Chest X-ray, AP view. Patient: 3 years old, sex F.
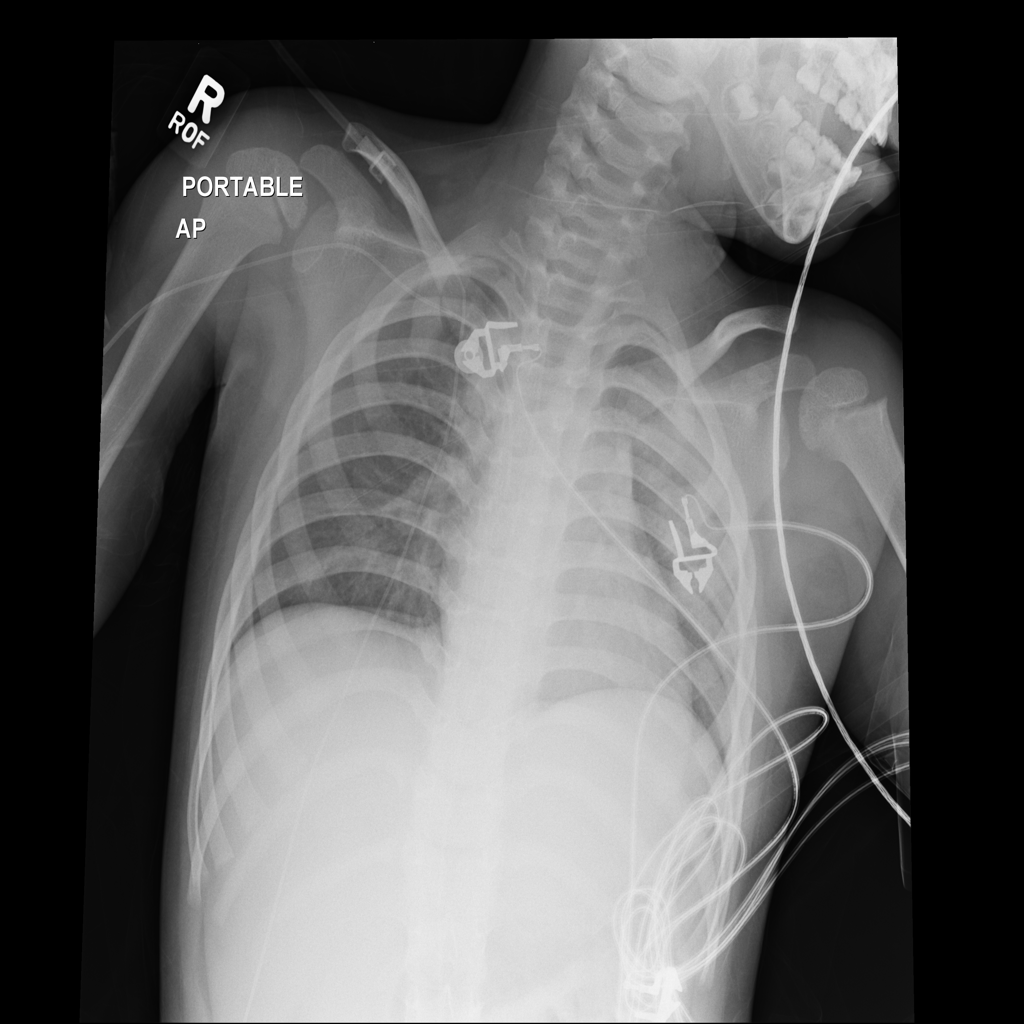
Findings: Infiltration